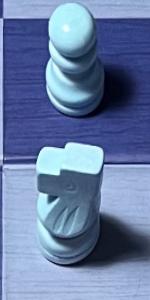
Label: Knight_White